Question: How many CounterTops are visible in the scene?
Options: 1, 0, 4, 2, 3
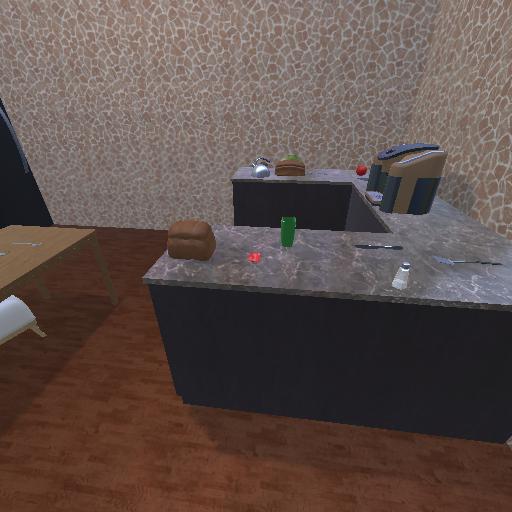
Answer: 1